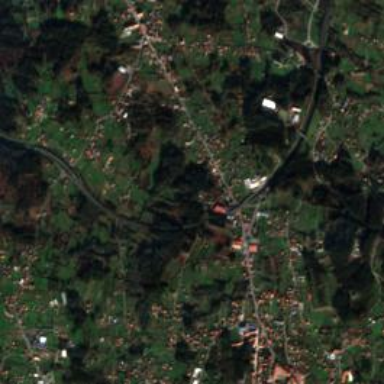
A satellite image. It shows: Small hamlet.